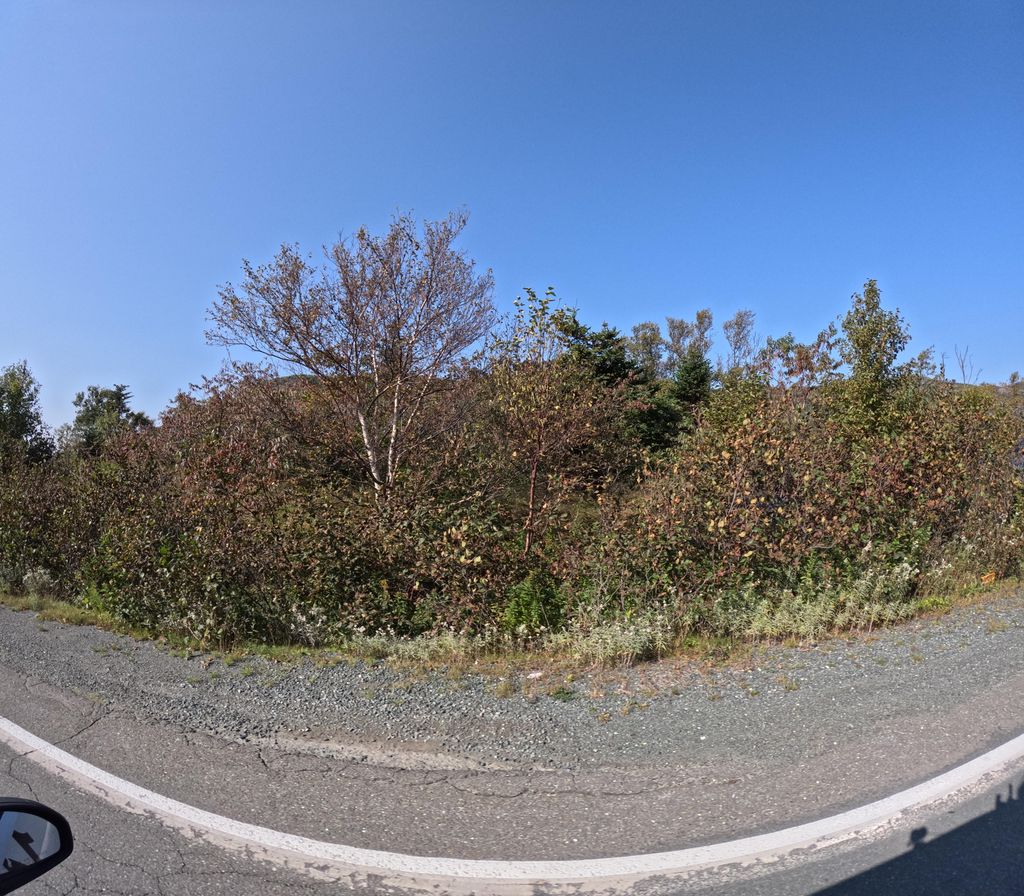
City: st_johns